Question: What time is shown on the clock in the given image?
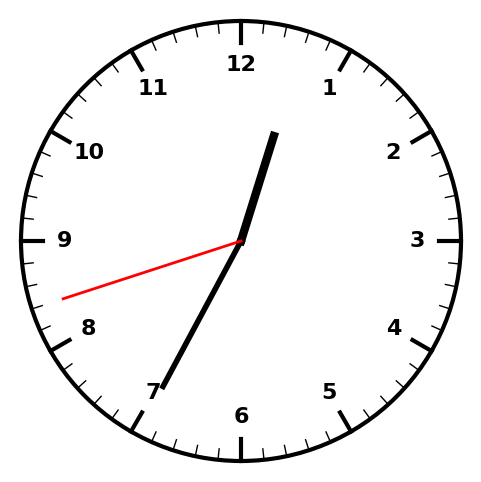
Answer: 12:34:42